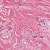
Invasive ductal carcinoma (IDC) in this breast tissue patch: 0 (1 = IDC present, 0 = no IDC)